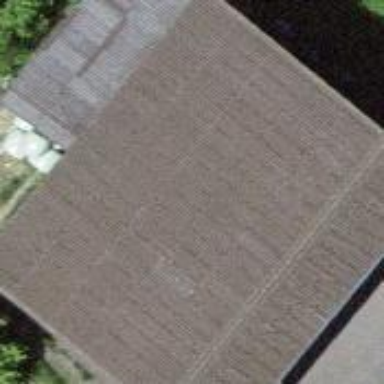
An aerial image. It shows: Barn.